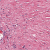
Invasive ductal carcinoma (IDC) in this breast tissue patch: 0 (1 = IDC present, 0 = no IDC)